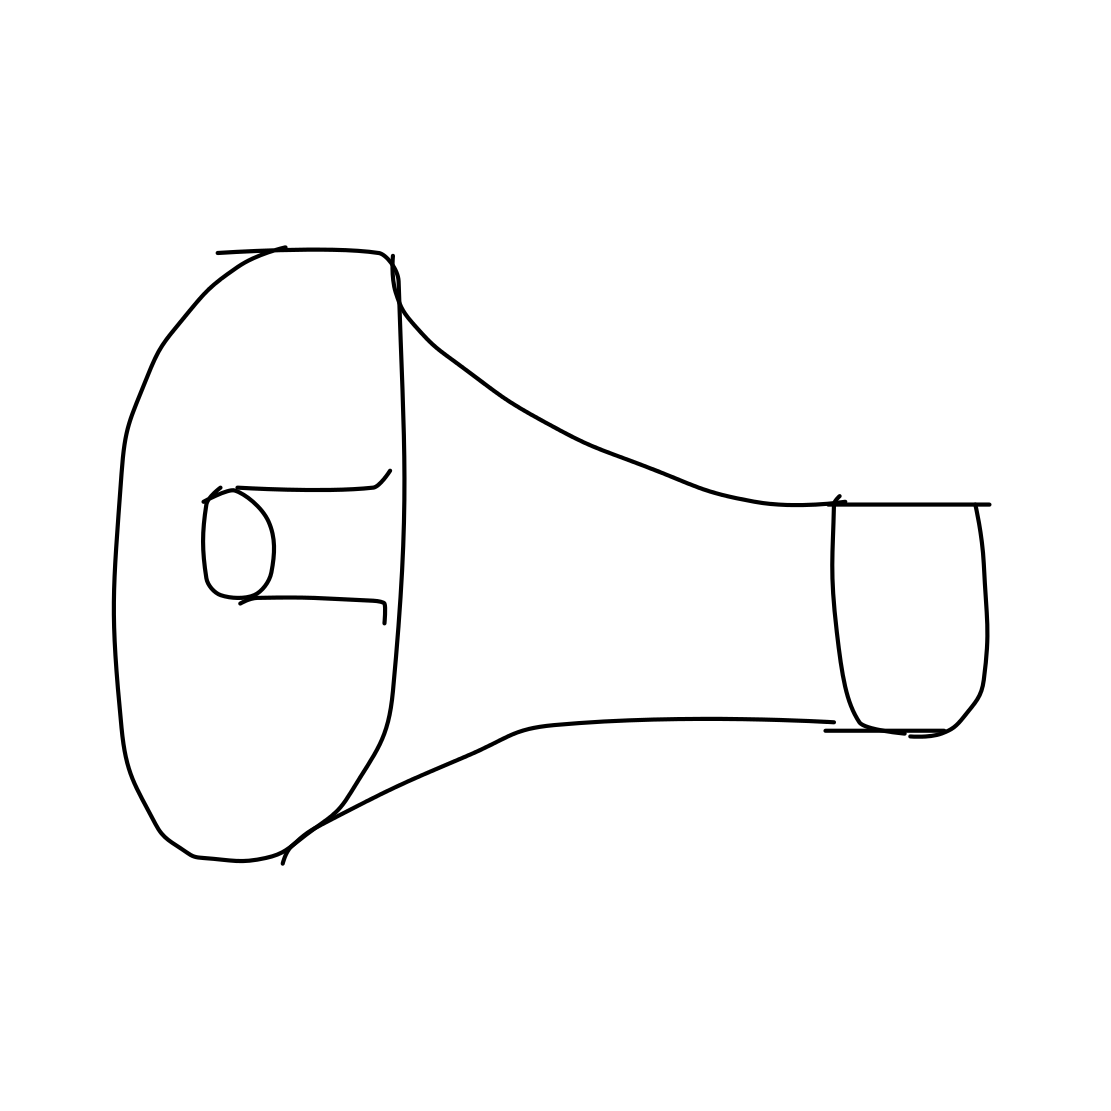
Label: loudspeaker